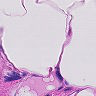
Metastatic tissue present: no